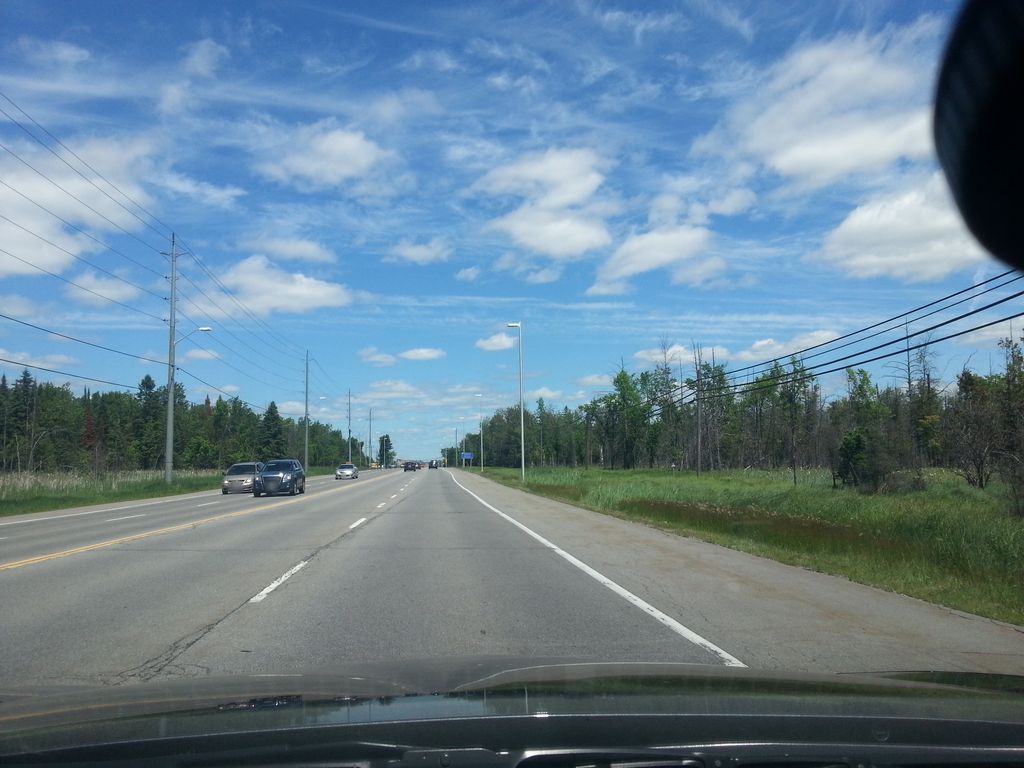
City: ottawa-gatineau